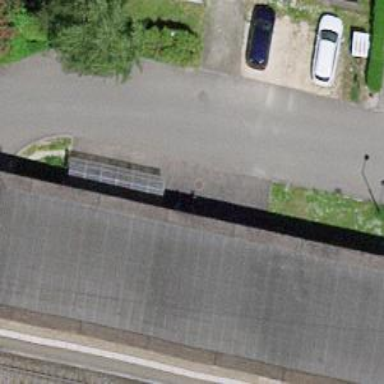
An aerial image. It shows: Road with steps.